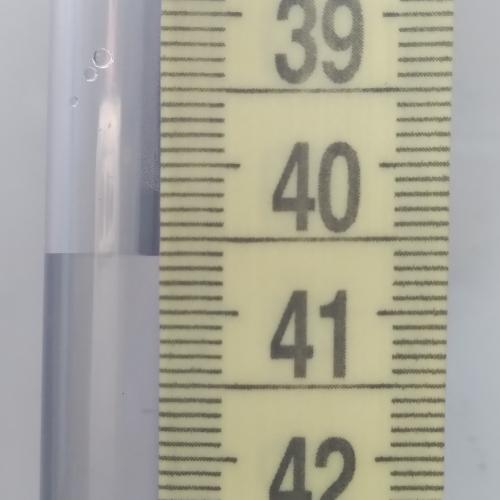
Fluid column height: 40.6 cm